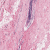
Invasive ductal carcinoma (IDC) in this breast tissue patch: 0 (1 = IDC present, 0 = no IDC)